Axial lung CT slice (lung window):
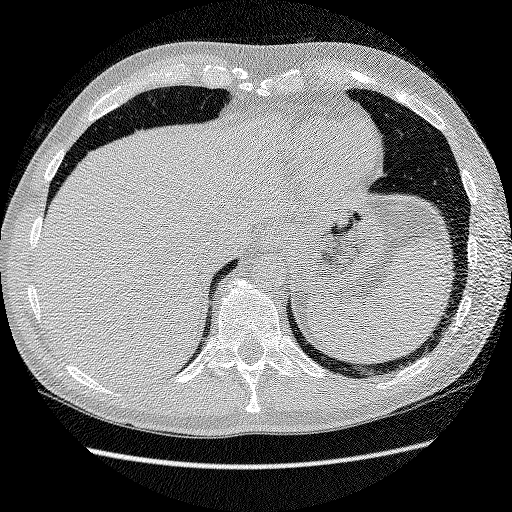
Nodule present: no